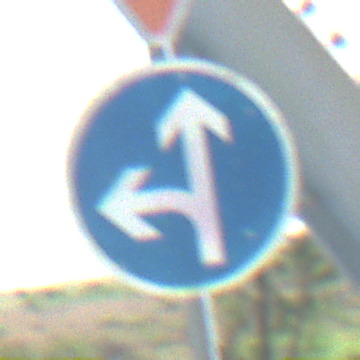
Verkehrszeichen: VorgeschriebeneFahrtrichtungGeradeausOderLinks
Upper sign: VorfahrtGewaehren
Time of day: MorningAfternoon
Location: Outdoor (Special)
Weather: Clear
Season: NotSpecified
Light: Natural